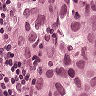
Metastatic tissue present: yes